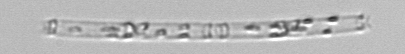
Label: Cerataulina_pelagica